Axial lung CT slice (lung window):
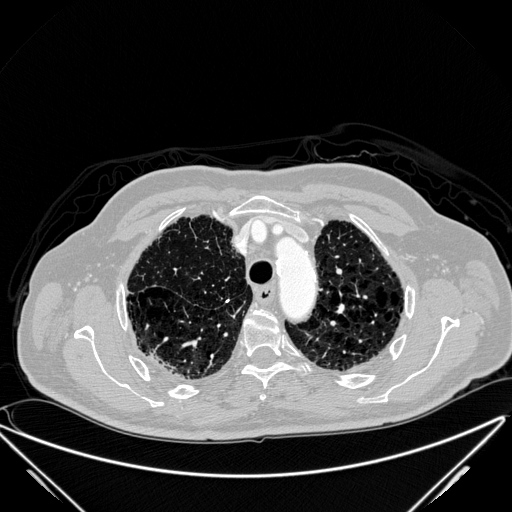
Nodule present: no